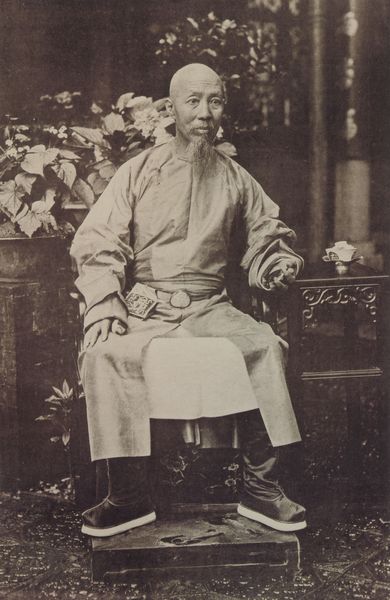
Titel: Jui Liu, der Vizekönig der Kwang- Provinzen
Künstler: John Thomson
Standort: Leverkusen
Institution: Sammlung Bernd Lohse
Schlagwörter: blätter, dunkel, hand, mann, schatten, umhang, weiß, sitzen, blumen, finger, geste, grau, hell, hintergrund, licht, mund, nase, ohr, schwarz, stirn, stuhl, säule, tisch, blick, blüte, gürtel, wiese, zaun, ornament, rock, bart, augen, sockel, bildnis, hände, porträt, gewand, mantel, pose, sessel, sitzend, pflanze, pflanzen, garten, sitz, schuhe, füsse, schemel, thron, glatze, angelehnt, robe, geländer, podest, foto, fotografie, asien, schwarzweiß, stiefel, herrscher, sitzfigur, spitzbart, photo, art, china, blumenstöcke, chinese, fernost, gatze, fofo, mandarin, ntel, vizekönig, ö, konfuzius, nchina, bruce lee